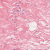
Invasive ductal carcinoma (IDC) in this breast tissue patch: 0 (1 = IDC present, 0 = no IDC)